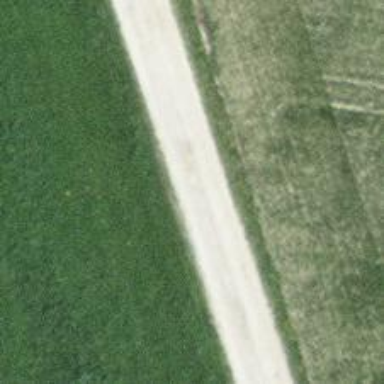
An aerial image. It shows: Compacted track with grade2 surface.